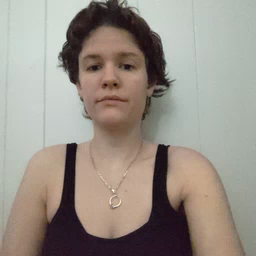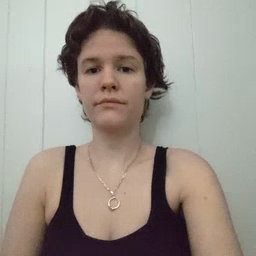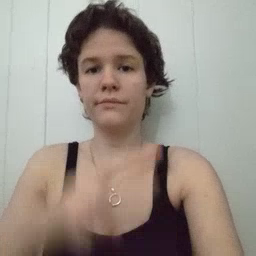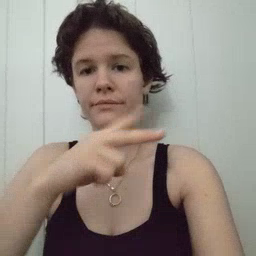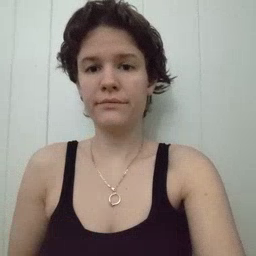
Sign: fall